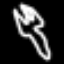
Label: fork